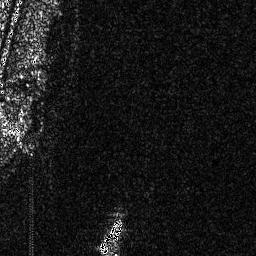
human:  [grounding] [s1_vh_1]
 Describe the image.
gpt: In the satellite image, there is  <ref>1 medium ship </ref> <box>[[37, 84, 48, 98, 0]]</box> located at bottom.